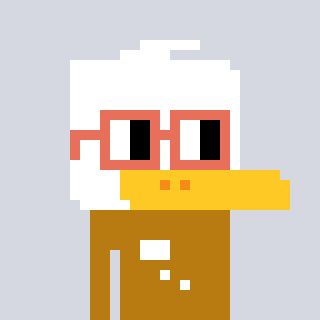
a pixel art character with square orange glasses, a duck-shaped head and a gold-colored body on a cool background